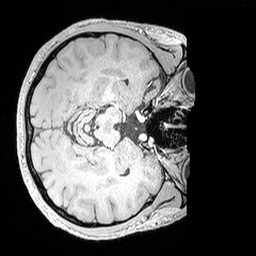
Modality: MP2RAGE
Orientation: axial
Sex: male
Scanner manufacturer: siemens
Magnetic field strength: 3 T
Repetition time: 5 s
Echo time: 0.00292 s